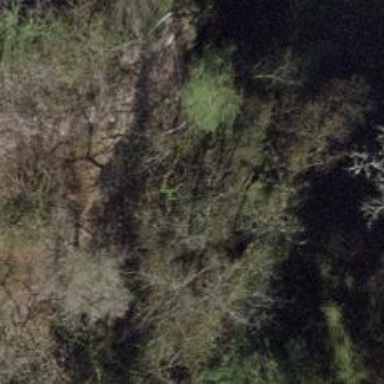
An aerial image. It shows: Natural cliff.